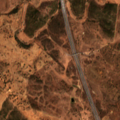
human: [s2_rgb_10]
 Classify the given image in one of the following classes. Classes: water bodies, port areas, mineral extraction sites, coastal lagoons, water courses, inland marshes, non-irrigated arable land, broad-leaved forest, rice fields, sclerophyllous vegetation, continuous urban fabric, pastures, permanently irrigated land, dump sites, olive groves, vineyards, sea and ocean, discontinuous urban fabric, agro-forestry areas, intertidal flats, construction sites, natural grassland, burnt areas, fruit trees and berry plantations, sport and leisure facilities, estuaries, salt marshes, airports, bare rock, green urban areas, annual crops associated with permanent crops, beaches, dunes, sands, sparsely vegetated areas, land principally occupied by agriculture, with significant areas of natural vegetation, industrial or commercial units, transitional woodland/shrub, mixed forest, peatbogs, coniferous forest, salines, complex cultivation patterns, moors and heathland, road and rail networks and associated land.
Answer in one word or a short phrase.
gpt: pastures, agro-forestry areas, coniferous forest, transitional woodland/shrub